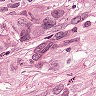
Metastatic tissue present: yes